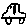
Label: car